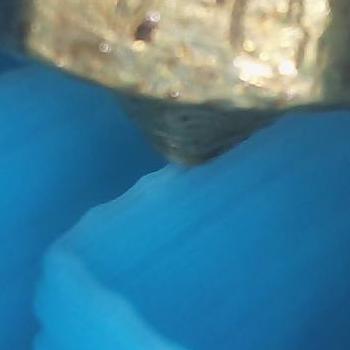
Flow rate: 39%